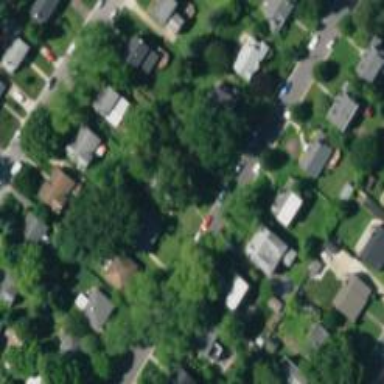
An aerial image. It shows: Neighborhood.